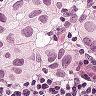
Metastatic tissue present: yes